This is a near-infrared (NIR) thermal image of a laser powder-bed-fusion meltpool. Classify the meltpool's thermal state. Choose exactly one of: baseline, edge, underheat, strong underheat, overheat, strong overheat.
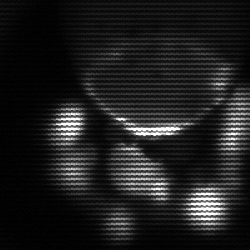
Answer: edge